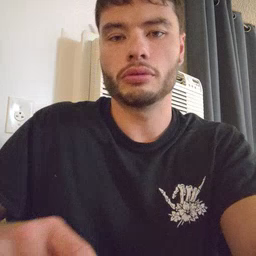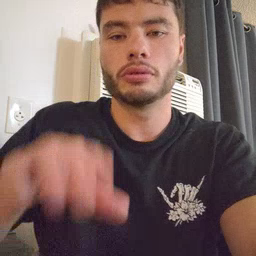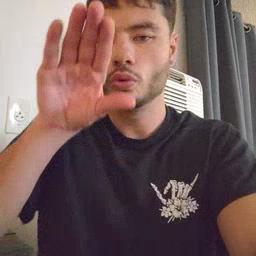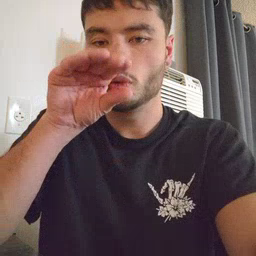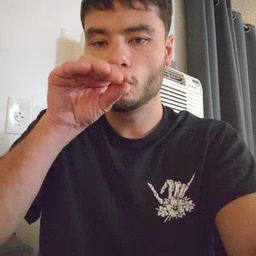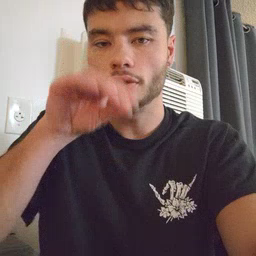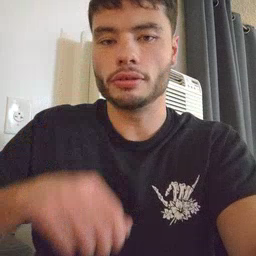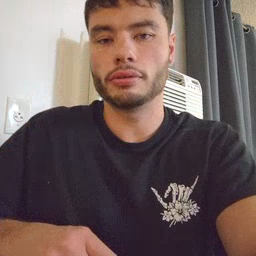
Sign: goose